Interaction volume radius: 5 \u00c5
Interaction volume height: 15 \u00c5
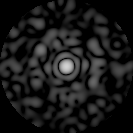
Disorder parameter: 0.8447